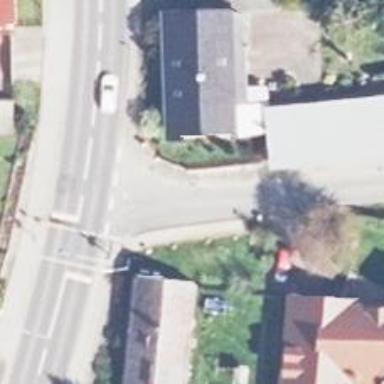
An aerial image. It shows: Road with "give way" sign.